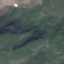
Land use / land cover class: HerbaceousVegetation